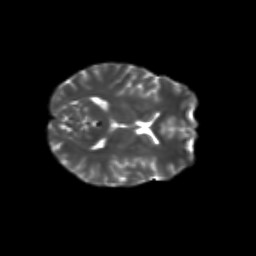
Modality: T2w
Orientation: axial
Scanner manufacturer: siemens
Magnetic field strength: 3 T
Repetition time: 9.2 s
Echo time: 0.084 s